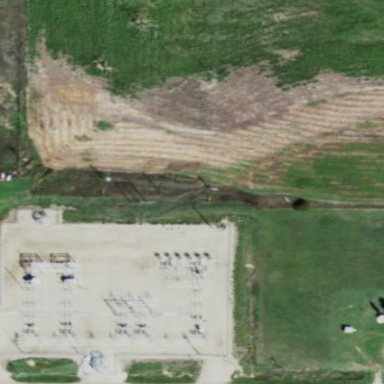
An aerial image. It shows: Distribution level power substation surrounded by fence.